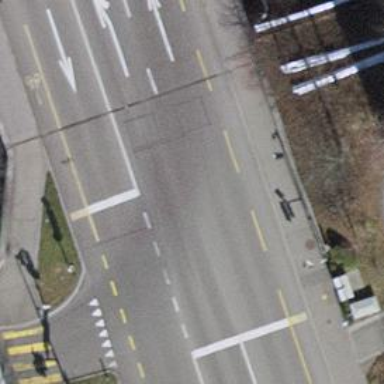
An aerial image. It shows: Secondary road with asphalt surface that has separate cycle lane and sidewalk. The road includes bridge.